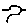
Label: bird